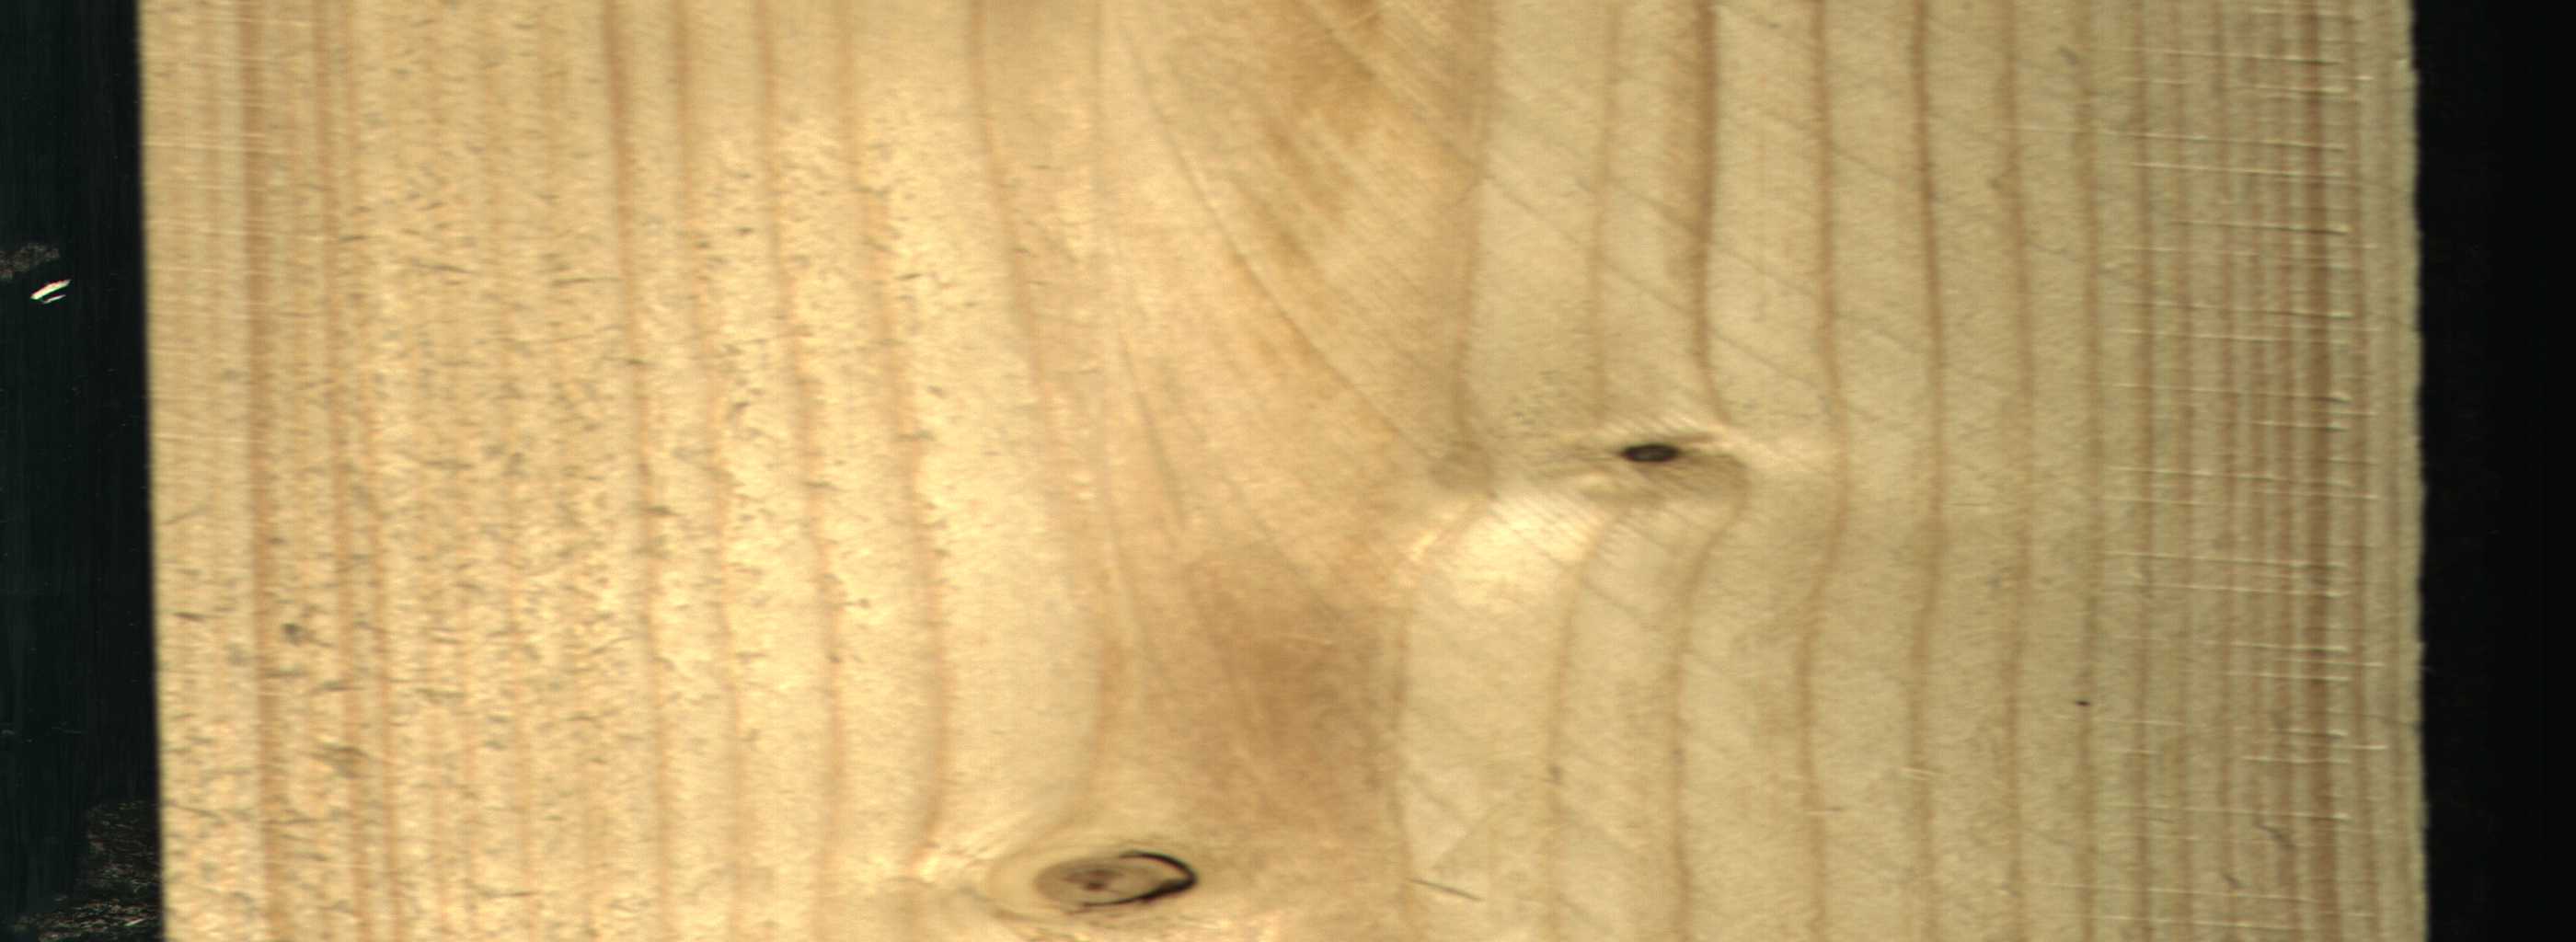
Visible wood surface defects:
Dead_Knot
Dead_Knot